九年级 · 变换几何
如图, 正方形 $A B C D$ 的顶点均在坐标轴上, 且点 $B$ 的坐标为 $(1,0)$, 以 $A B$ 为边构造菱形 $A B E F$, 将菱形 $A B E F$ 与正方形 $A B C D$ 组成的图形绕点 $O$ 逆时针旋转, 每次旋转 $90^{\circ}$, 则第 2025 次旋转结束时, 点 $F$ 的对应点 $F_{2025}$ 的坐标为 ( )

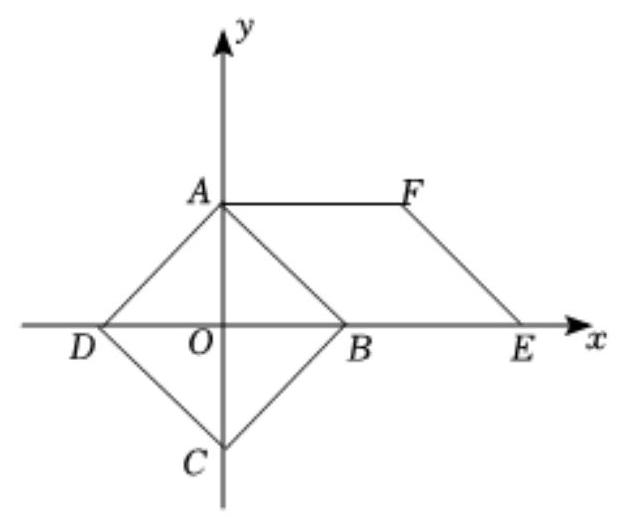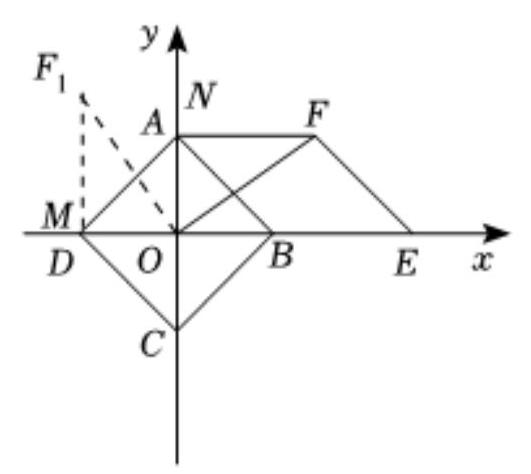
A. $(-\sqrt{2},-1)$
B. $(1,-\sqrt{2})$
C. $(\sqrt{2},-1)$
D. $(-1, \sqrt{2})$

答案: D
解析: 解: $\because 360^{\circ} \div 90^{\circ}=4$,

$\therefore$ 每旋转 4 次为一个循环,

$\therefore 2025 \div 4=506 \cdots \cdots$. 即第 2025 次旋转结束时, 点 $F_{2025}$ 的坐标与第 1 次旋转结束时点 $F_{1}$ 的坐标相同. $F_{1}$ 的位置如图所示,

过点 $F_{1}$ 作 $F_{1} M \perp x$ 轴于点 $M$, 连接 $O F, O F_{1}$.

由旋转得, $\triangle A O F \cong \triangle M O F_{1}$.

$\because$ 点 $B(1,0)$,

$\therefore O B=1$.

$\because$ 四边形 $A B C D$ 为正方形,

$\therefore O A=O B=1$.

$\therefore A B=\sqrt{2} O A=\sqrt{2}$.

$\because$ 四边形 $A B E F$ 是菱形,

$\therefore A F=A B=\sqrt{2}$.

$\because \triangle A O F \cong \triangle M O F_{1}$,

$\therefore M F_{1}=A F=\sqrt{2}, \quad O M=O A=1$.

$\therefore$ 点 $F_{1}$ 的坐标为 $(-1, \sqrt{2})$,

则点 $F_{2025}$ 的坐标为 $(-1, \sqrt{2})$.

故选: D.

先求出点 $F_{3}$ 的坐标, 由题意可得每 4 次旋转为一个循环, 点 $F_{2025}$ 的坐标与第1次旋转结束时点 $F_{1}$ 的坐标相同, 即可得出答案.

本题考查了菱形的性质, 旋转的性质, 找到旋转的规律是本题的关键.